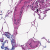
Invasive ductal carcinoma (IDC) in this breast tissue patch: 0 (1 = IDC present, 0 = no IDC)